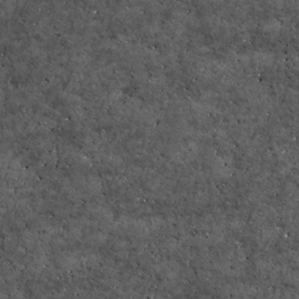
Label: non_frost